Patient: sex F, age 36
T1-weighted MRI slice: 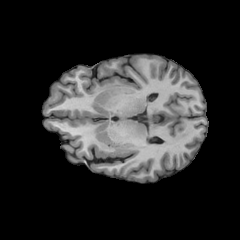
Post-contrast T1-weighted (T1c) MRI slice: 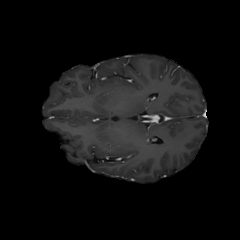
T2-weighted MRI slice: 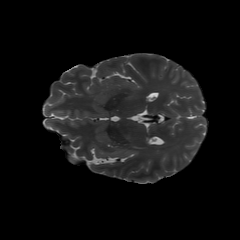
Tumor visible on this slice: no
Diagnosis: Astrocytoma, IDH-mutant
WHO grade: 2